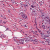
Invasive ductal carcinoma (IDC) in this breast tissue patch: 1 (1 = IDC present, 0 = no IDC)